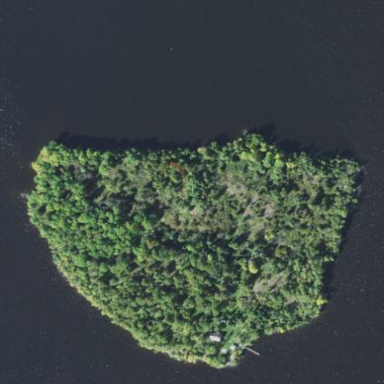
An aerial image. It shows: Image showing island.